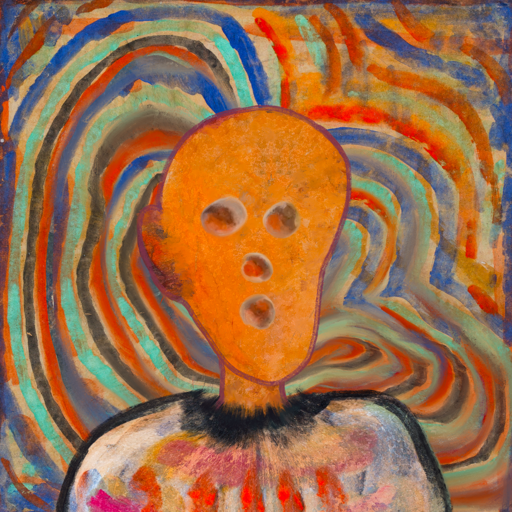
Background: Sisters, Head And Neck Front: Hypocrite, Face Front: Rupkatha, Bust: Childish, Hair Front: Blank, Head Accessory: Blank, Second Necklace: Blank, Necklace: Blank, Baby: Blank